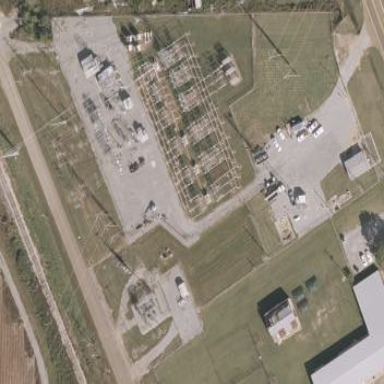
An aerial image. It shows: Distribution substation surrounded by fence.